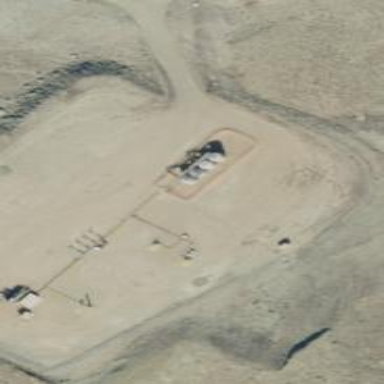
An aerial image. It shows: Petroleum well.